Question: I know there is a similar post like this one. I've reviewed it and it is quite different from what I'm experiencing at the moment on <URL>
I'm trying to deploy my rango tutorial project that I completed through tangowithdjango.com onto Pythonanywhere.com. When I try to open the site (url is ragzputin.pythonanywhere.com), I get this page:

Here's my urls.py file for my project:
'''
from django.conf.urls.defaults import *
from django.conf import settings
# Uncomment the next two lines to enable the admin:
from django.contrib import admin
admin.autodiscover()
urlpatterns = patterns('',
url(r'^rango/', include('rango.urls')),
url(r'^admin/', include(admin.site.urls)),
)
if settings.DEBUG:
urlpatterns += patterns(
'django.views.static',
(r'media/(?P<path>.*)',
'serve',
{'document_root': settings.MEDIA_ROOT}), )
'''
If you guys need some extra information, here's my app urls.py (app name is rango):
'''
from django.conf.urls import patterns, url
from rango import views
urlpatterns = patterns('',
url(r'^$', views.index, name="index"),
url(r'^about/$', views.about, name="about"),
url(r'^add_category/$', views.add_category, name="add_category"),
url(r'^category/(?P<category_name_url>\w+)/add_page/$', views.add_page, name="add_page"),
url(r'^category/(?P<category_name_url>\w+)/$', views.category, name="category"),
url(r'^register/$', views.register, name="register"),
url(r'^login/$', views.user_login, name="login"),
url(r'^restricted/$', views.restricted, name="restricted"),
url(r'^logout/$', views.user_logout, name="logout"),
url(r'^profile/$', views.profile, name="profile"),
url(r'^goto/$', views.track_url, name="track_url"),
url(r'^like_category/$', views.like_category, name="like_category"),
url(r'^suggest_category/$', views.suggest_category, name="suggest_category"),
url(r'^auto_add_page/$', views.auto_add_page, name="auto_add_page"),
)
'''
As you can see from the 404 page above, the server is not able to get to the main page which starts with '^rango/'. Any suggestions?
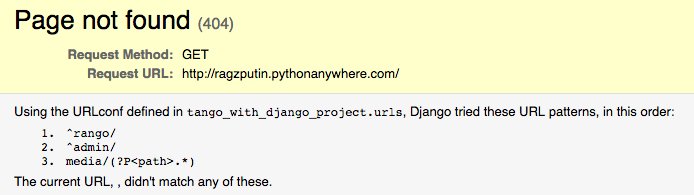
Answer: You should add url for home page into the project's urls.py:
'''
urlpatterns = patterns('',
url(r'^$', 'rango.views.index', name="index"),
url(r'^rango/', include('rango.urls')),
url(r'^admin/', include(admin.site.urls)),
)
'''
And don't forget to remove the same (first) url from 'rango/urls.py'.
The other option is to add redirect from '/' to '/rango/'. If you choose this option then project's urls.py should be:
'''
from django.views.generic.base import RedirectView
urlpatterns = patterns('',
url(r'^$', RedirectView.as_view(url='/rango/')),
url(r'^rango/', include('rango.urls')),
url(r'^admin/', include(admin.site.urls)),
)
'''
Of course in this case 'rango/urls.py' should be untouched.